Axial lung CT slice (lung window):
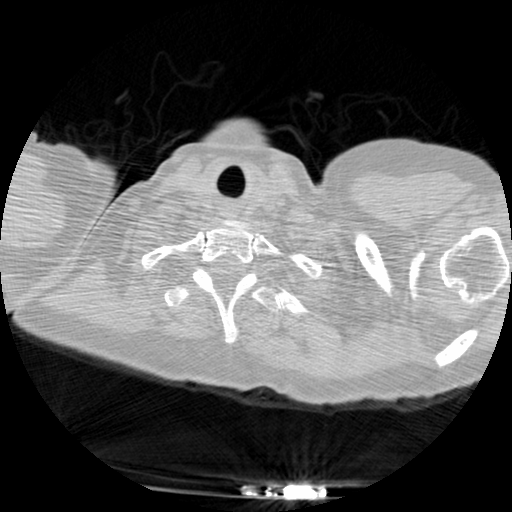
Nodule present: no